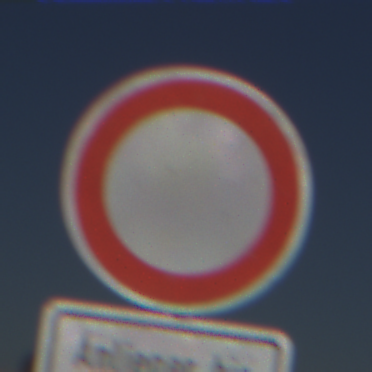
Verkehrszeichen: VerbotFahrzeugeAllerArt
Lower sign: SonstigeFahrzeugePersonengruppenFrei3
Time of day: MorningAfternoon
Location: Outdoor (RoadRail)
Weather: Clear
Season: NotSpecified
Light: Natural